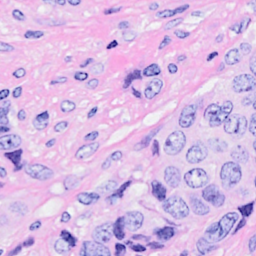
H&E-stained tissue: Breast